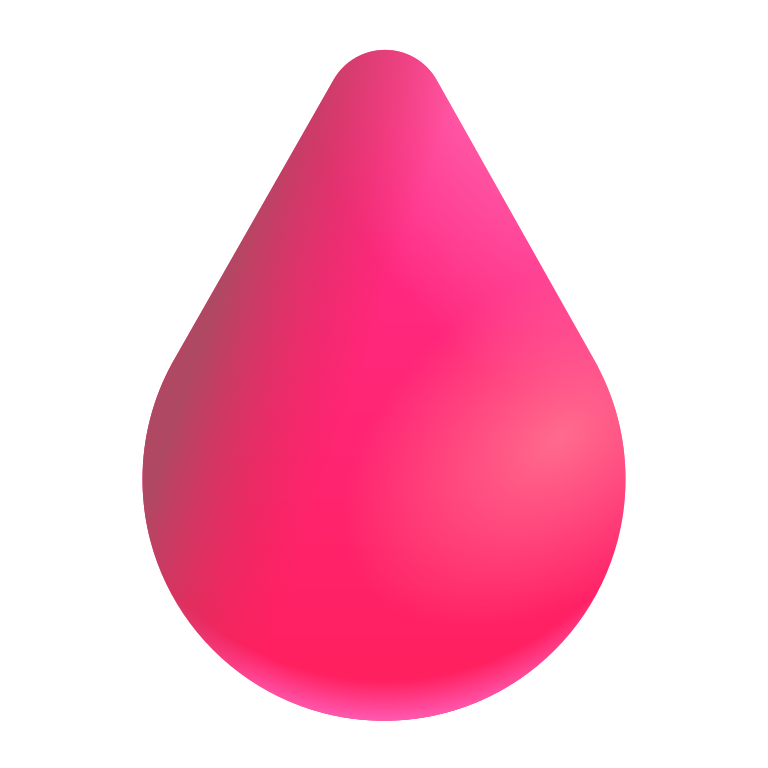
drop of blood color